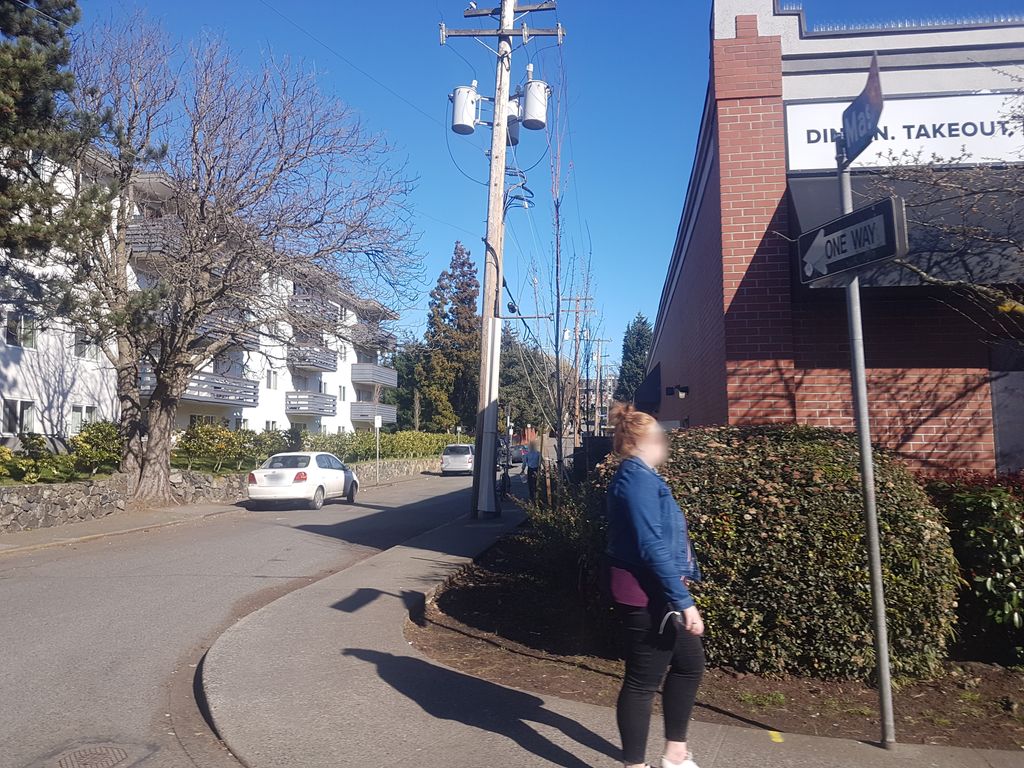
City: victoria